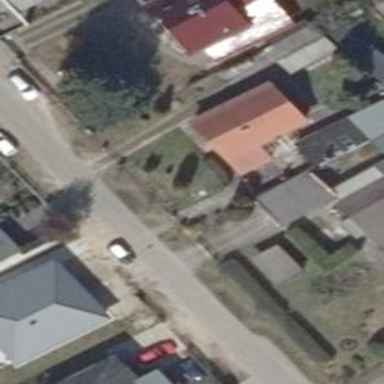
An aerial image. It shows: Footway along the road.